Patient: sex F, age 71
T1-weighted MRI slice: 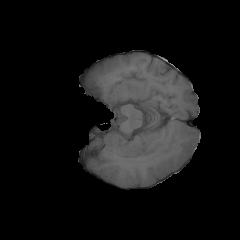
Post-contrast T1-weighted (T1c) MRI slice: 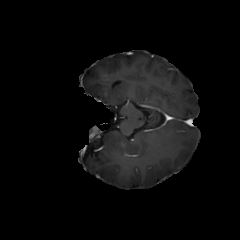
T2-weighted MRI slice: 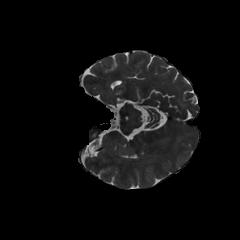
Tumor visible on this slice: no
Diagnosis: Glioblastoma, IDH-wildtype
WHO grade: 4